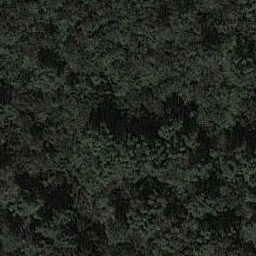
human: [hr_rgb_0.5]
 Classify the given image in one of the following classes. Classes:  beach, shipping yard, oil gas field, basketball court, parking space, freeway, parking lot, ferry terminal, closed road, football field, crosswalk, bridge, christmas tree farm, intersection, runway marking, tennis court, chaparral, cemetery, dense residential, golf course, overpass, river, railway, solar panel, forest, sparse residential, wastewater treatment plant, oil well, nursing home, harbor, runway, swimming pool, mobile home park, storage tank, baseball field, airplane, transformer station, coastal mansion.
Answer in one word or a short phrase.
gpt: forest